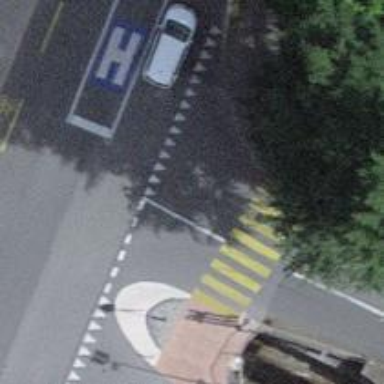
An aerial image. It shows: Road with "give way" sign.